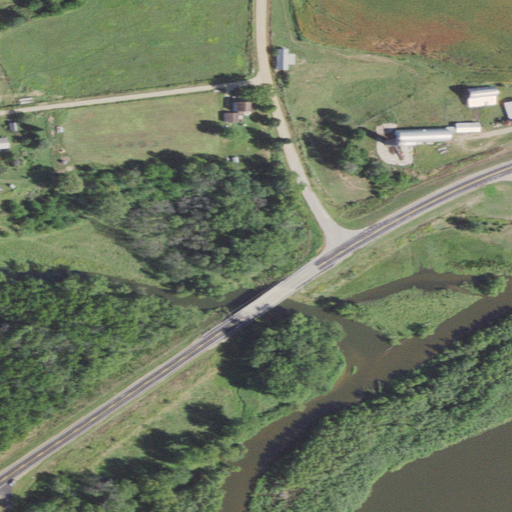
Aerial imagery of valley in Wisconsin named Boydtown Hollow containing pasture, woody wetlands, herbaceous wetlands, low intensity development, medium intensity development, cultivated crops, mixed forest, open water, open development, deciduous forest, barren land, and high intensity development